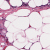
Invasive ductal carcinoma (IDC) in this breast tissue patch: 1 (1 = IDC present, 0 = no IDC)